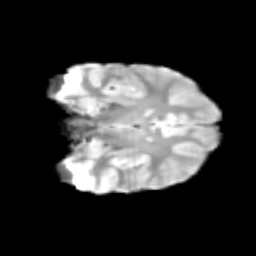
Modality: T2w
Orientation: coronal
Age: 11
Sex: male
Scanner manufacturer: siemens
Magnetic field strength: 3 T
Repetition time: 3.8 s
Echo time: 0.07 s